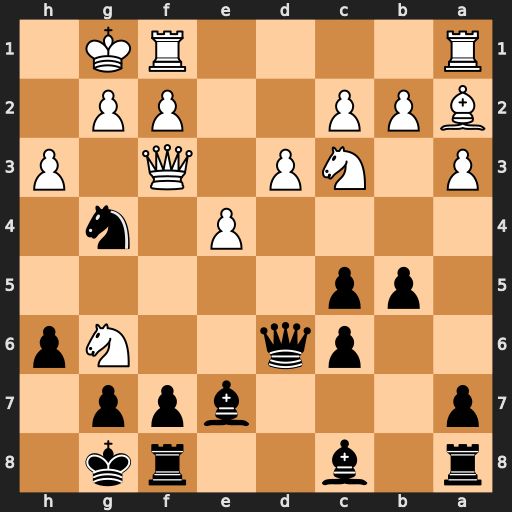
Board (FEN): r1b2rk1/p3bpp1/2pq2Np/1pp5/4P1n1/P1NP1Q1P/BPP2PP1/R4RK1
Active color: b
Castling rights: -
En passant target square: -
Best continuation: Qh2#